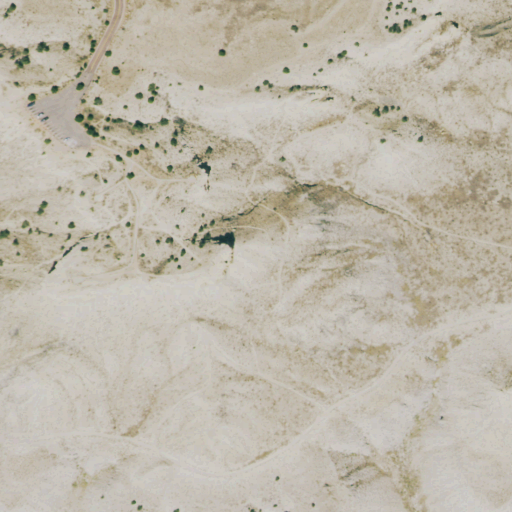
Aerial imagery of cliff(s) in Colorado named Liberty Point containing grassland and shrub